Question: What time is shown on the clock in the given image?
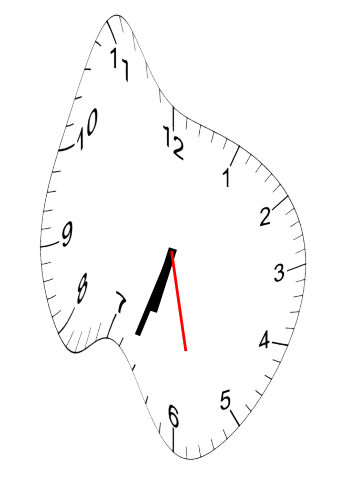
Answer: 06:33:28